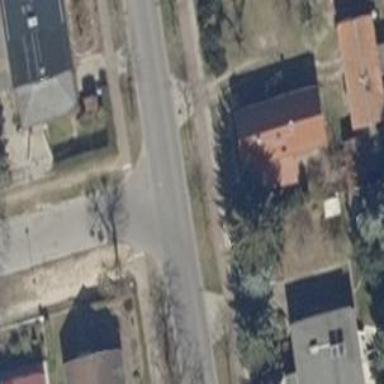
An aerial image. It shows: Tertiary road with asphalt surface. Separate sidewalks on both sides of the road.